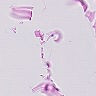
Metastatic tissue present: no